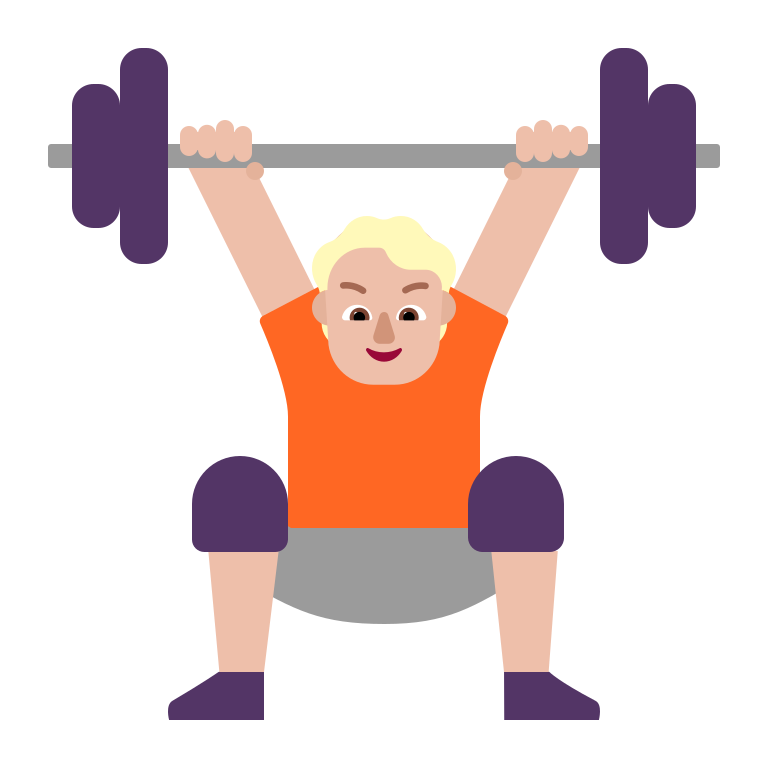
person lifting weights flat  light